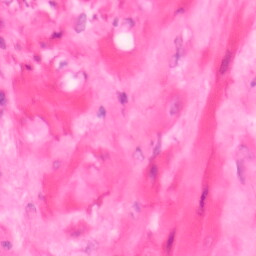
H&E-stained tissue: Colon